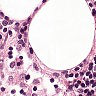
Metastatic tissue present: no